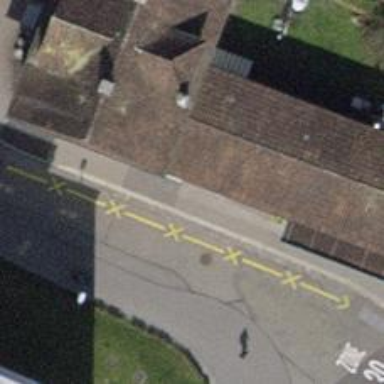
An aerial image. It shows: Bicycle parking area with wall loops.